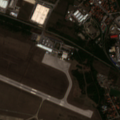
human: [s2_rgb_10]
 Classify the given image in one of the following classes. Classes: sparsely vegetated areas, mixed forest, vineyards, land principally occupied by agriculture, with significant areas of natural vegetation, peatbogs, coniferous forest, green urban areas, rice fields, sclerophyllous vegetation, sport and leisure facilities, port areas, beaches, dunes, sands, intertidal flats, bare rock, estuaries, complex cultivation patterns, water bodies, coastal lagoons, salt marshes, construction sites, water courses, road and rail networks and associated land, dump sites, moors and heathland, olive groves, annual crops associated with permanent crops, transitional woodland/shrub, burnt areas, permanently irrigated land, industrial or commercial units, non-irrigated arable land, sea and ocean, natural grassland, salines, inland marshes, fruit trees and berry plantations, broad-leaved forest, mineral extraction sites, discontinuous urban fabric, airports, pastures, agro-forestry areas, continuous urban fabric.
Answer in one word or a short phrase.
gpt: discontinuous urban fabric, industrial or commercial units, airports, green urban areas